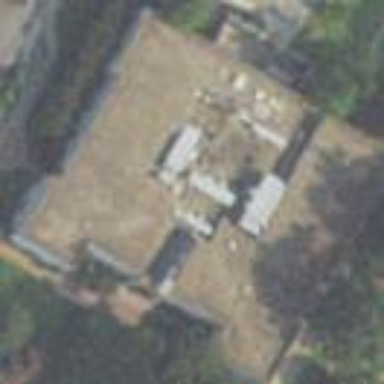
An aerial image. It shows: School building.